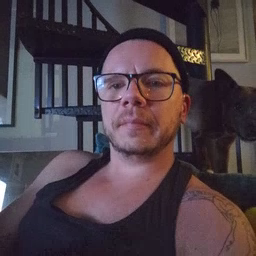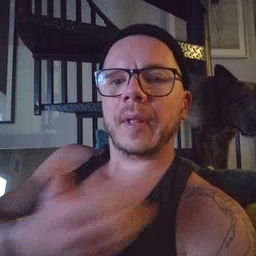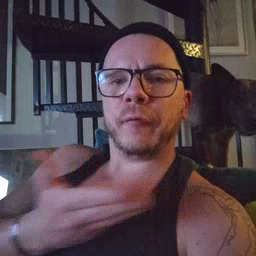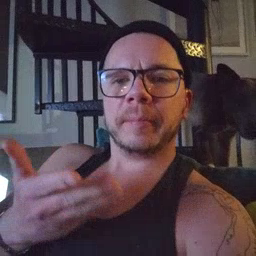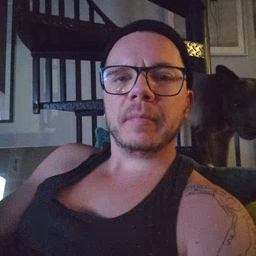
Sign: every